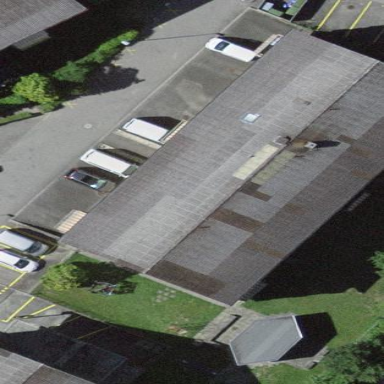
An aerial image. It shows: Gabled roof adorns the apartments building.